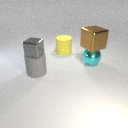
large gray rubber cylinder to the left of large cyan metal sphere